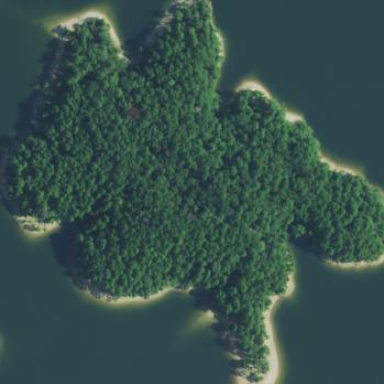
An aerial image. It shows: Islet covered with forest.